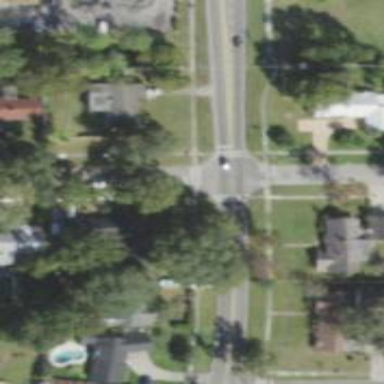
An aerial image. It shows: Marked crossing on the road.